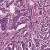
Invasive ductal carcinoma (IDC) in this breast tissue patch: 1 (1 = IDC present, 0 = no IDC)